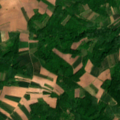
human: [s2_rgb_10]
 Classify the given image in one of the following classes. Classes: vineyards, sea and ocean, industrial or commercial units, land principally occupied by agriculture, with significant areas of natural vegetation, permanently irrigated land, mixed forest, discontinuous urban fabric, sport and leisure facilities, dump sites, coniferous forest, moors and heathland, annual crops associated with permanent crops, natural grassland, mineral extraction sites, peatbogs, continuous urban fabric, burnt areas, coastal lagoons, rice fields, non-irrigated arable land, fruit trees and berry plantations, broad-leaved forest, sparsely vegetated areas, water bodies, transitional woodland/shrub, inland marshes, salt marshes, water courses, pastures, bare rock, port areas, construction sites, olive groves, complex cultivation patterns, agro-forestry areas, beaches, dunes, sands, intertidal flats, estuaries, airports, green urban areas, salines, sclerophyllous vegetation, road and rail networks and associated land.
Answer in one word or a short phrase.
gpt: non-irrigated arable land, land principally occupied by agriculture, with significant areas of natural vegetation, broad-leaved forest